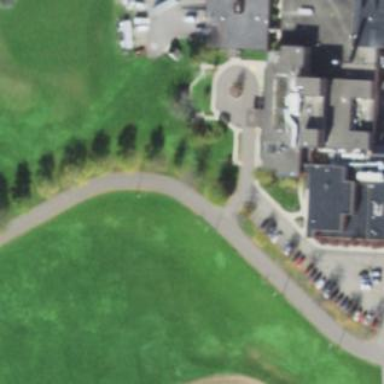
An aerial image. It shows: Park.